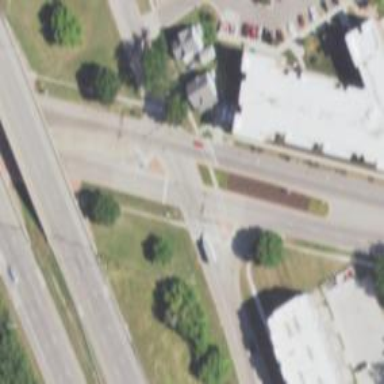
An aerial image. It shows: Footway with traffic island. The footway includes crossing island.